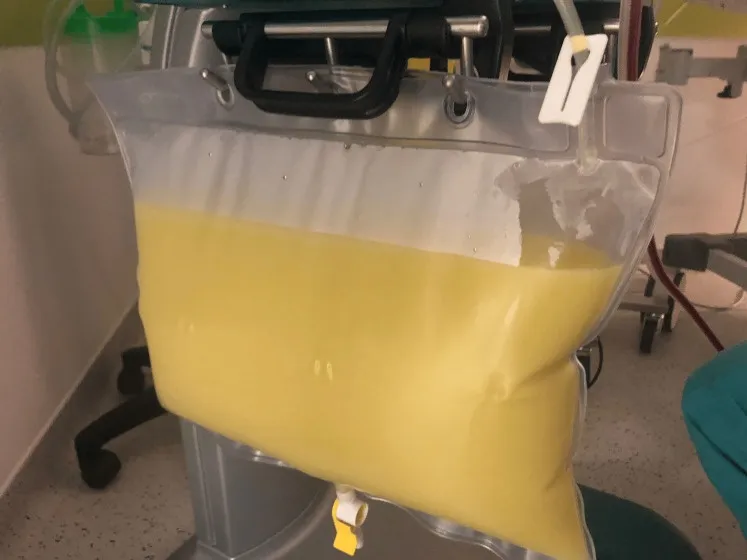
Lipid-rich plasma filtered by plasmapheresis.
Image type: pathology (fish)